Question: In the XCode IDE, at the bottom of the view controller in the MainStoryboard editor, are two boxes: First Responder, and Exit.
I know what a firstResponder is programatically within the code, but in the storyboard editor, I can't seem to do anything useful by it.
Am I able to use the first responder in this area to somehow set the first responder of the view? I'd like the first textfield to be active on load and I have tried right+click and dragging to no avail. I know I can set it programatically in the viewDidLoad method, but is there some way of doing it here?

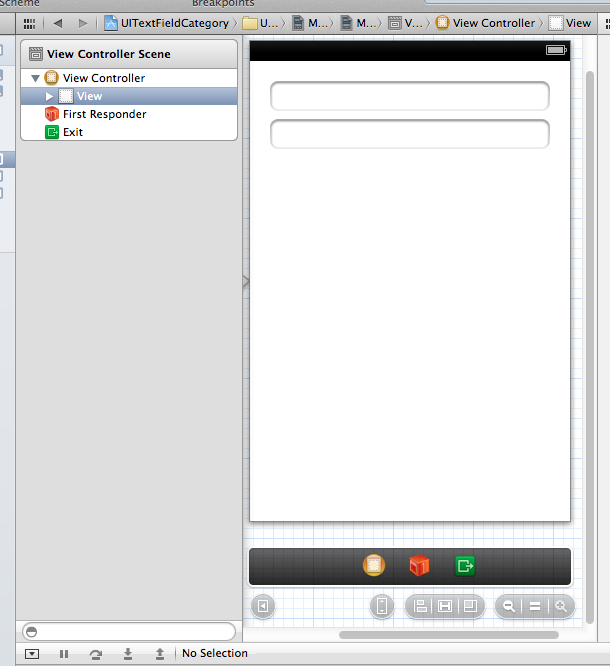
Answer: I've never used it and probably never will but you can assign an object to be the first in line to receive the events from the UI.
I suppose you could be creating a UIView subclass and add it in to a UIViewController but you actually want some other object to receive and process the events other than the UIViewController you are adding it to.
I found <URL> which kind of explains it a bit better.